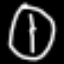
Label: clock